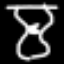
Label: hourglass